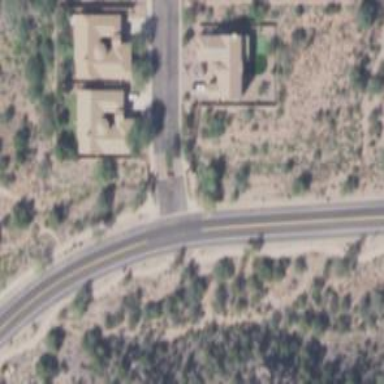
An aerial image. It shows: Residential road with sidewalk on the left.